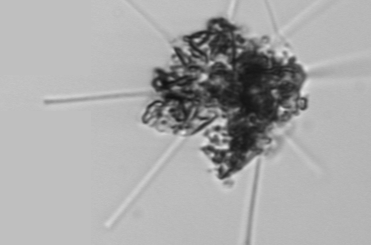
Label: Asterionellopsis_glacialis